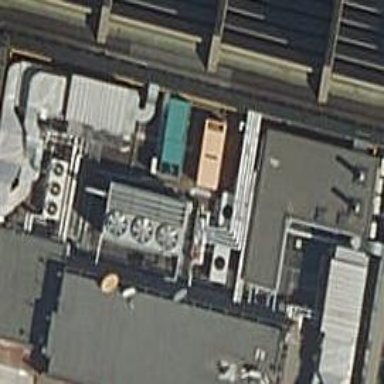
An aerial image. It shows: Part of building.